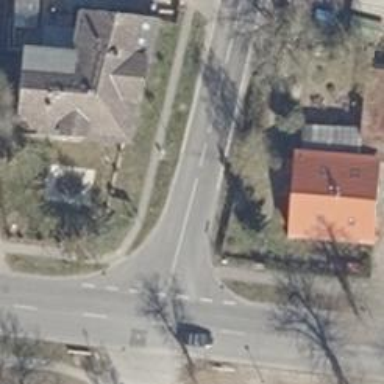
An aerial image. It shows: Road with "give way" sign.